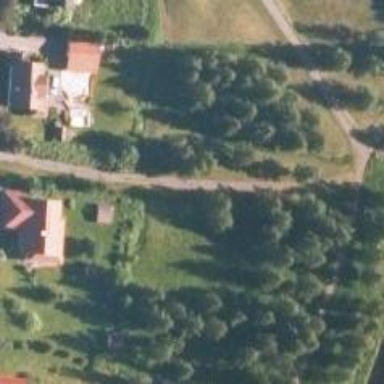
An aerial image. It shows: Cycleway designated for Nordic skiing.